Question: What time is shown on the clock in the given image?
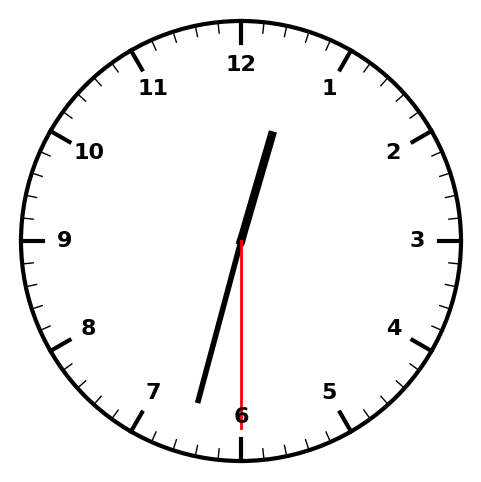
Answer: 12:32:30